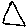
Label: triangle